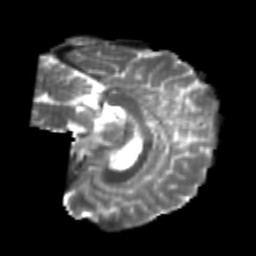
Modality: T2w
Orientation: sagittal
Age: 22
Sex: male
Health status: healthy
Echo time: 0.074 s